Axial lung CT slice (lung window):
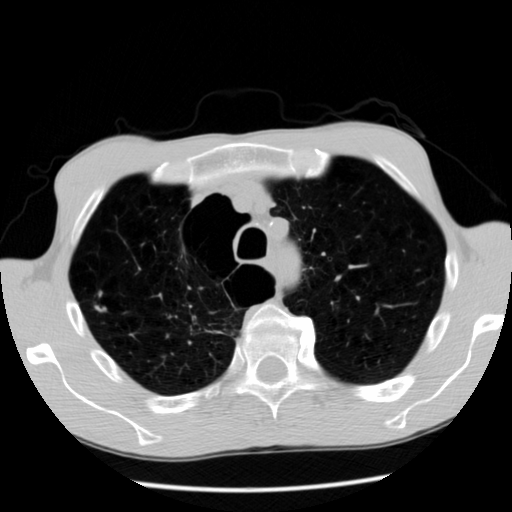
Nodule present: yes
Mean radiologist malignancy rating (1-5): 2.5